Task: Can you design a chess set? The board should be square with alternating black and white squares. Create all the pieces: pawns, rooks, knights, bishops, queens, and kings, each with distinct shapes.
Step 1330:
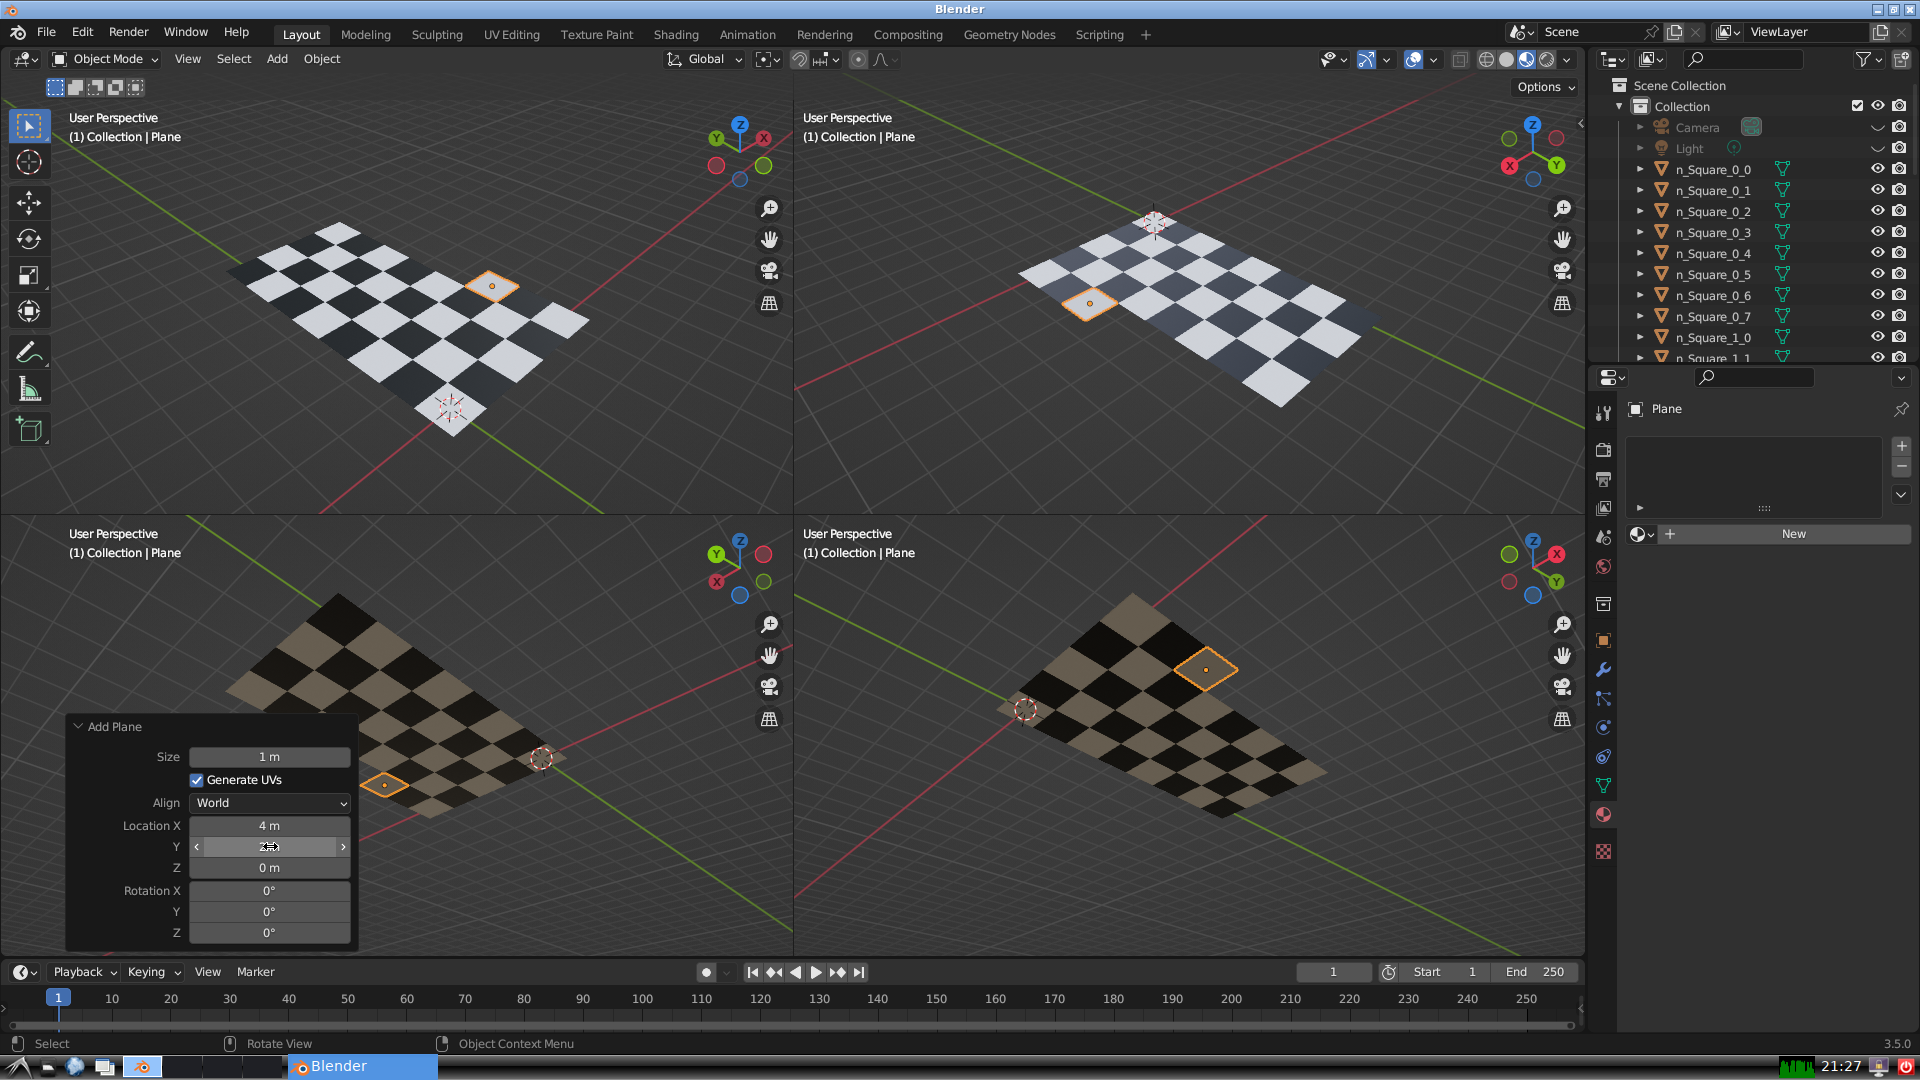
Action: {"mouse_move": [270, 867]}